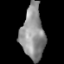
Tissue: lung
Cell type: Epithelial cells
Senescence score: 0.227
Nuclear area (px): 1214
Mean DAPI intensity: 143.05